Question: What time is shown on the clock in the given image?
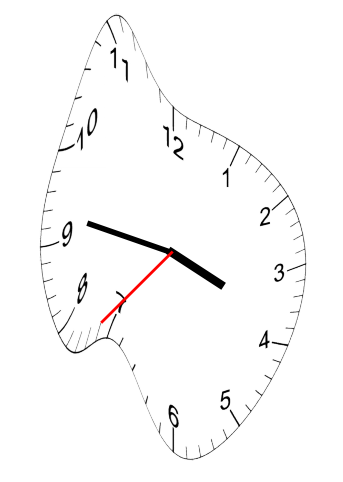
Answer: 03:46:37